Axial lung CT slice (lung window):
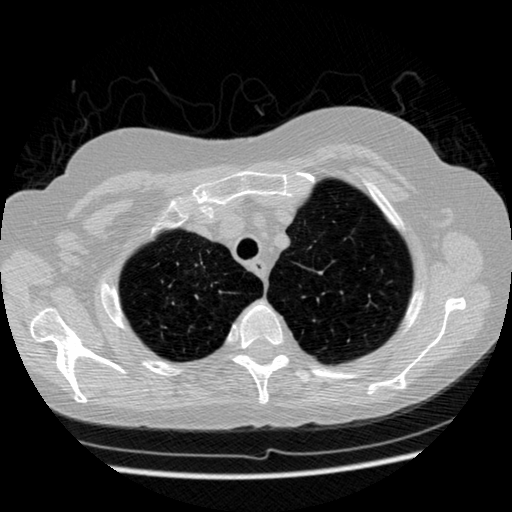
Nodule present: no